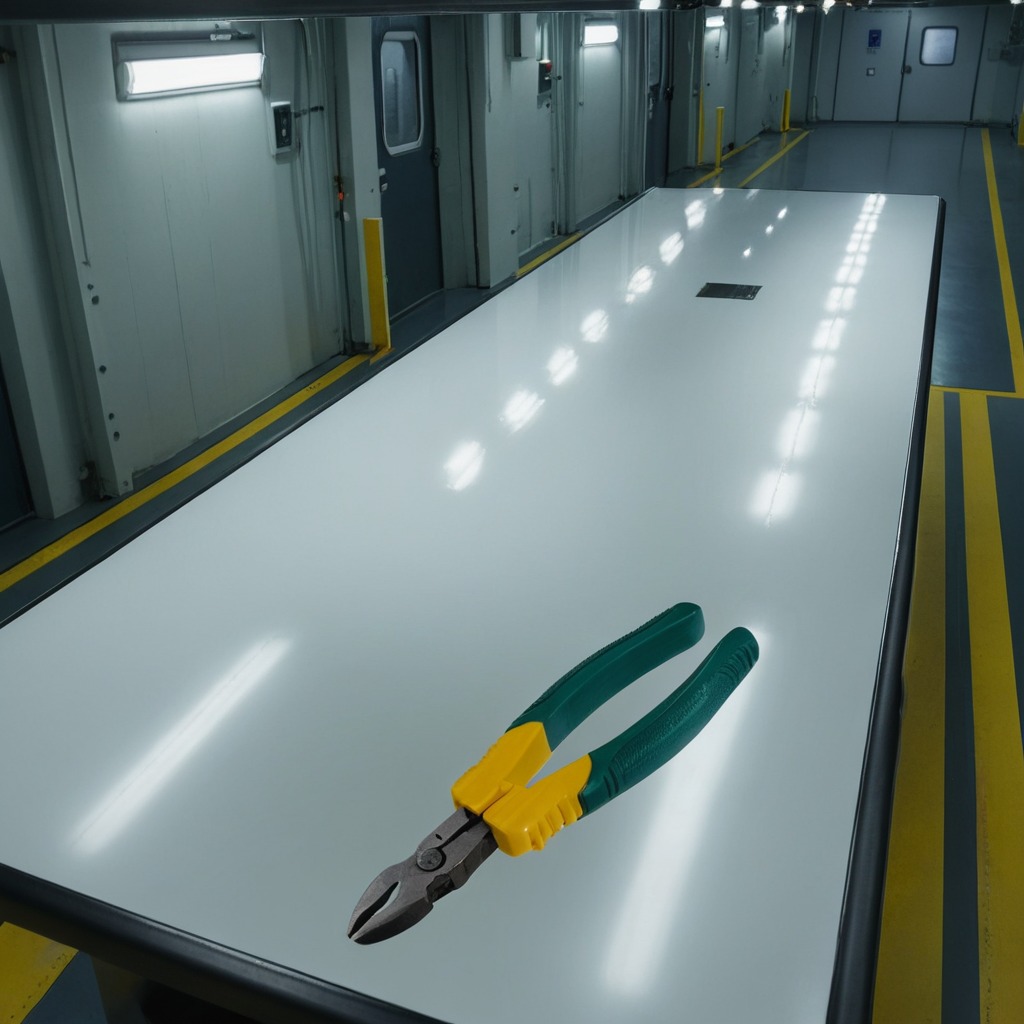
A plier is lying on a high-gloss table in a ship maintenance bay industrial lighting.